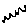
Label: zigzag